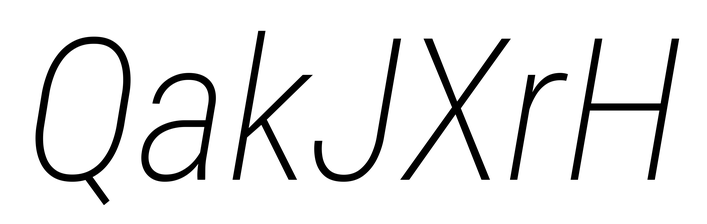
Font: Roboto-Italic_Condensed_ExtraLight_Italic